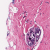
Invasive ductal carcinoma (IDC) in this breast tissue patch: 0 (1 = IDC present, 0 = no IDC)